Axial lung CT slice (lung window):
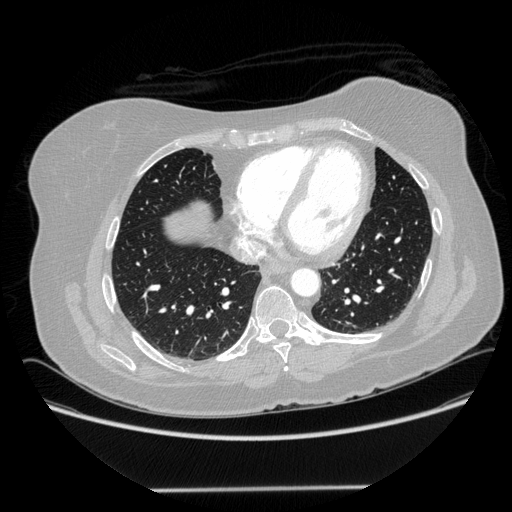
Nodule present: no